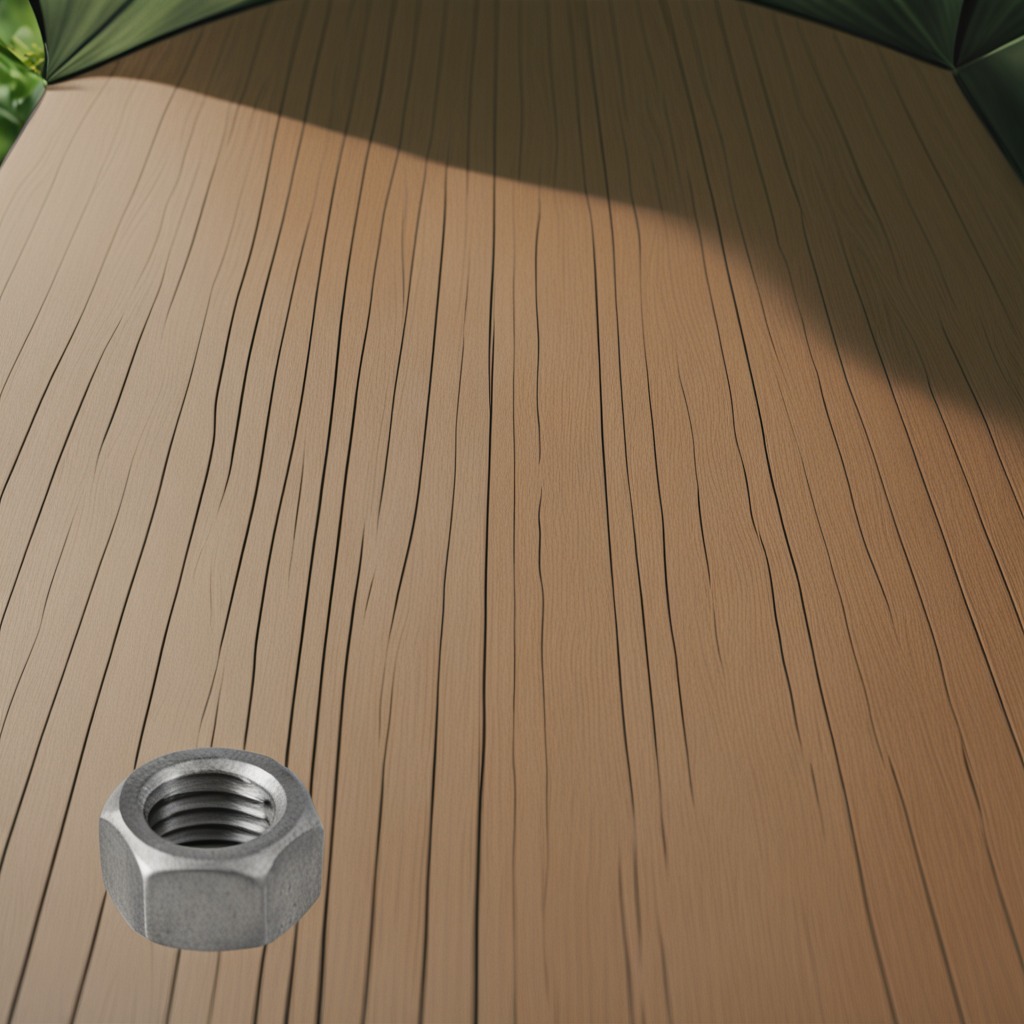
A metal nut is lying on the wooden table.